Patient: sex M, age 79
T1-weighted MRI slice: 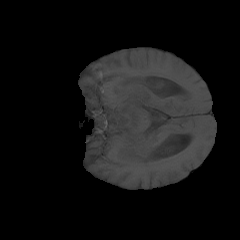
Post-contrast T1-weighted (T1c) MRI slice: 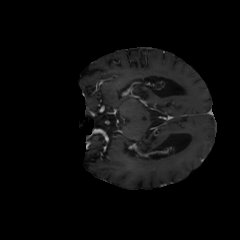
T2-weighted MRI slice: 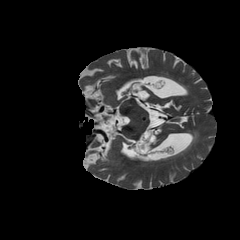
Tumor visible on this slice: no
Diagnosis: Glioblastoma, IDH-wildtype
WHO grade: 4